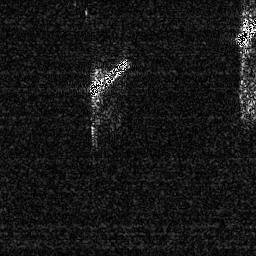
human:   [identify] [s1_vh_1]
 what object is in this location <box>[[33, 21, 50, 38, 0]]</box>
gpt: <ref>1 large ship at the top</ref>

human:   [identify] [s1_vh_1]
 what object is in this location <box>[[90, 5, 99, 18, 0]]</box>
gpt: <ref>1 medium ship at the top right</ref>